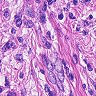
Metastatic tissue present: yes